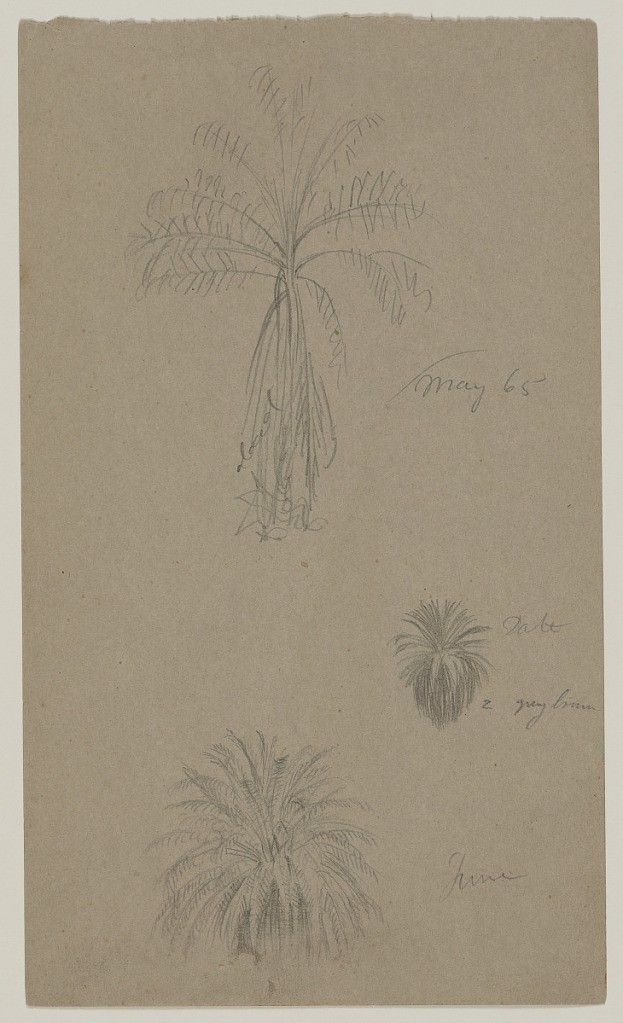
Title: Palm Tree Crowns, Jamaica
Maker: Frederic Edwin Church, American, 1826–1900
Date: May and June 1865
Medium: Graphite on gray wove paper
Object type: Drawing
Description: Three stacked botanical sketches of the crowns of Jamaican palm trees, which radiate fronds in every direction. The uppermost grows scant fronds, with many dead ones hanging below, while the lower two trees are more fully formed.